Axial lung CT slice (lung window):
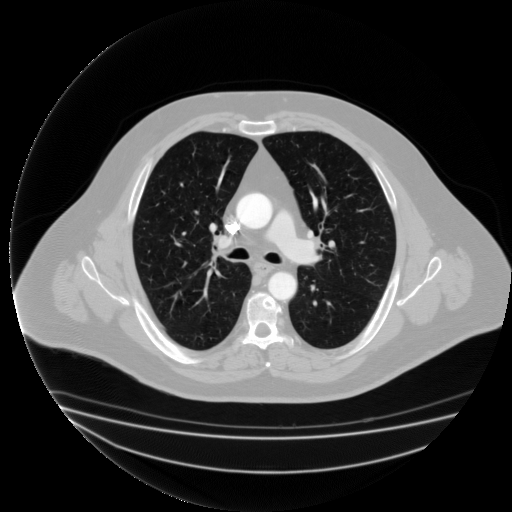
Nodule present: no